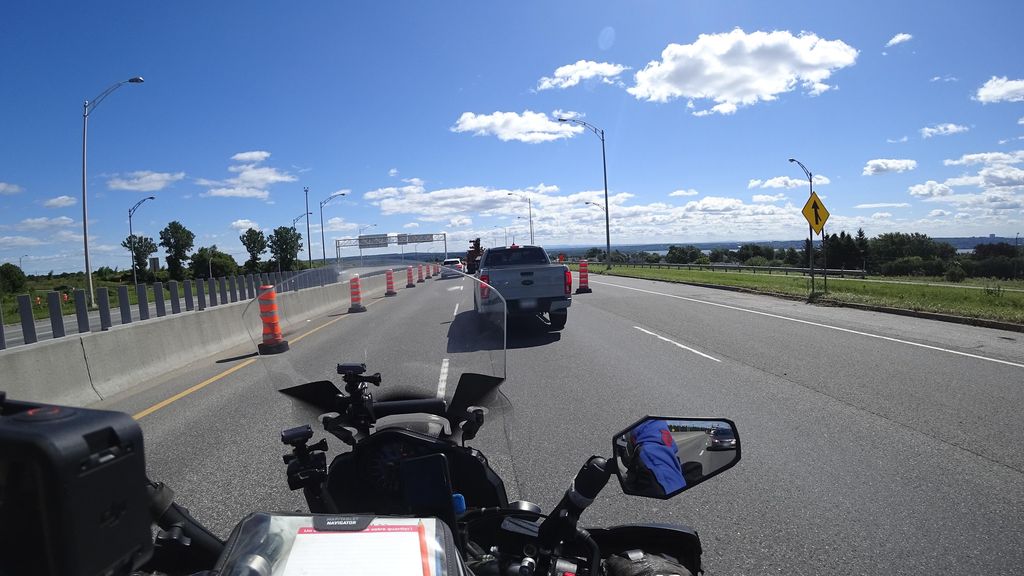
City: quebec_city